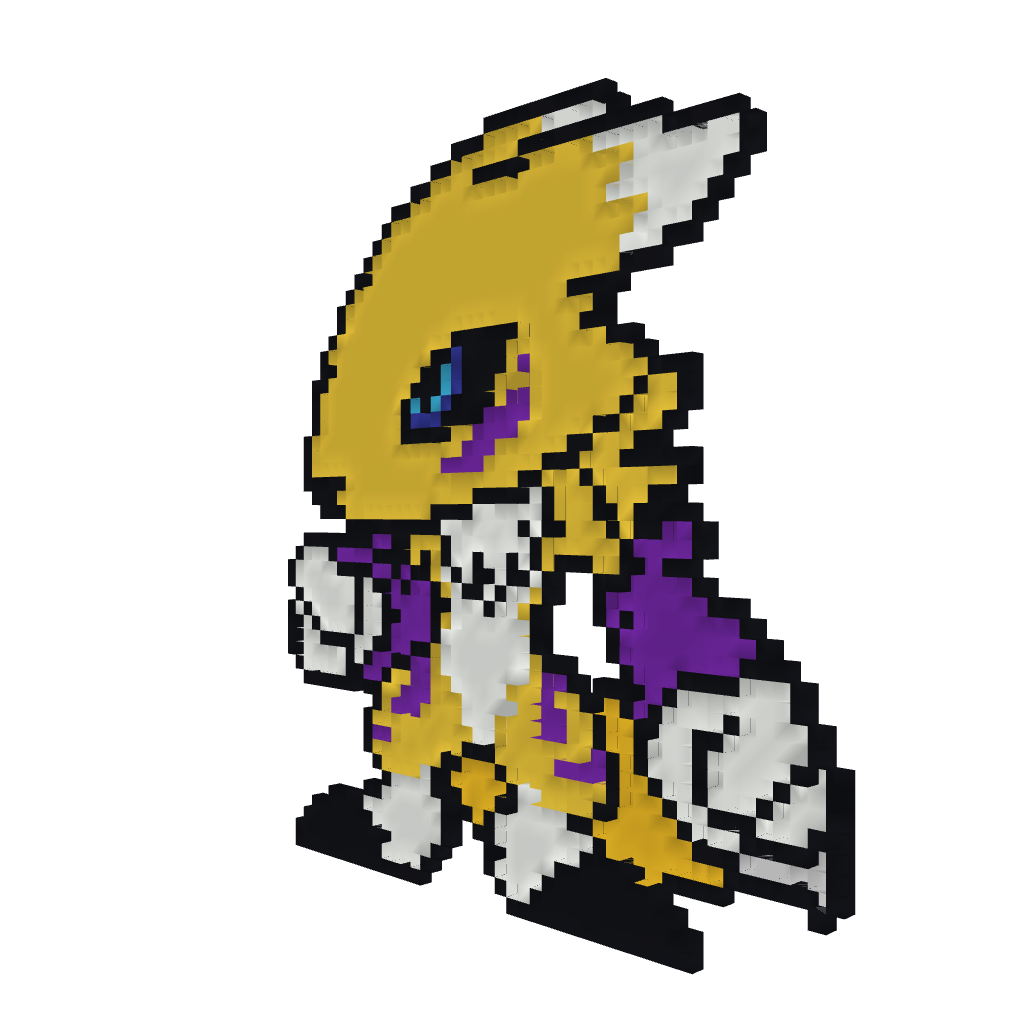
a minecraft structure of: Renamon